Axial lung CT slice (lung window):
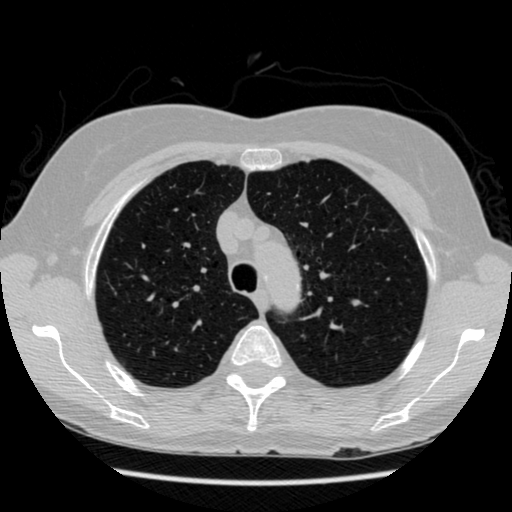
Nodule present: no